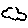
Label: cloud